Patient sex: F
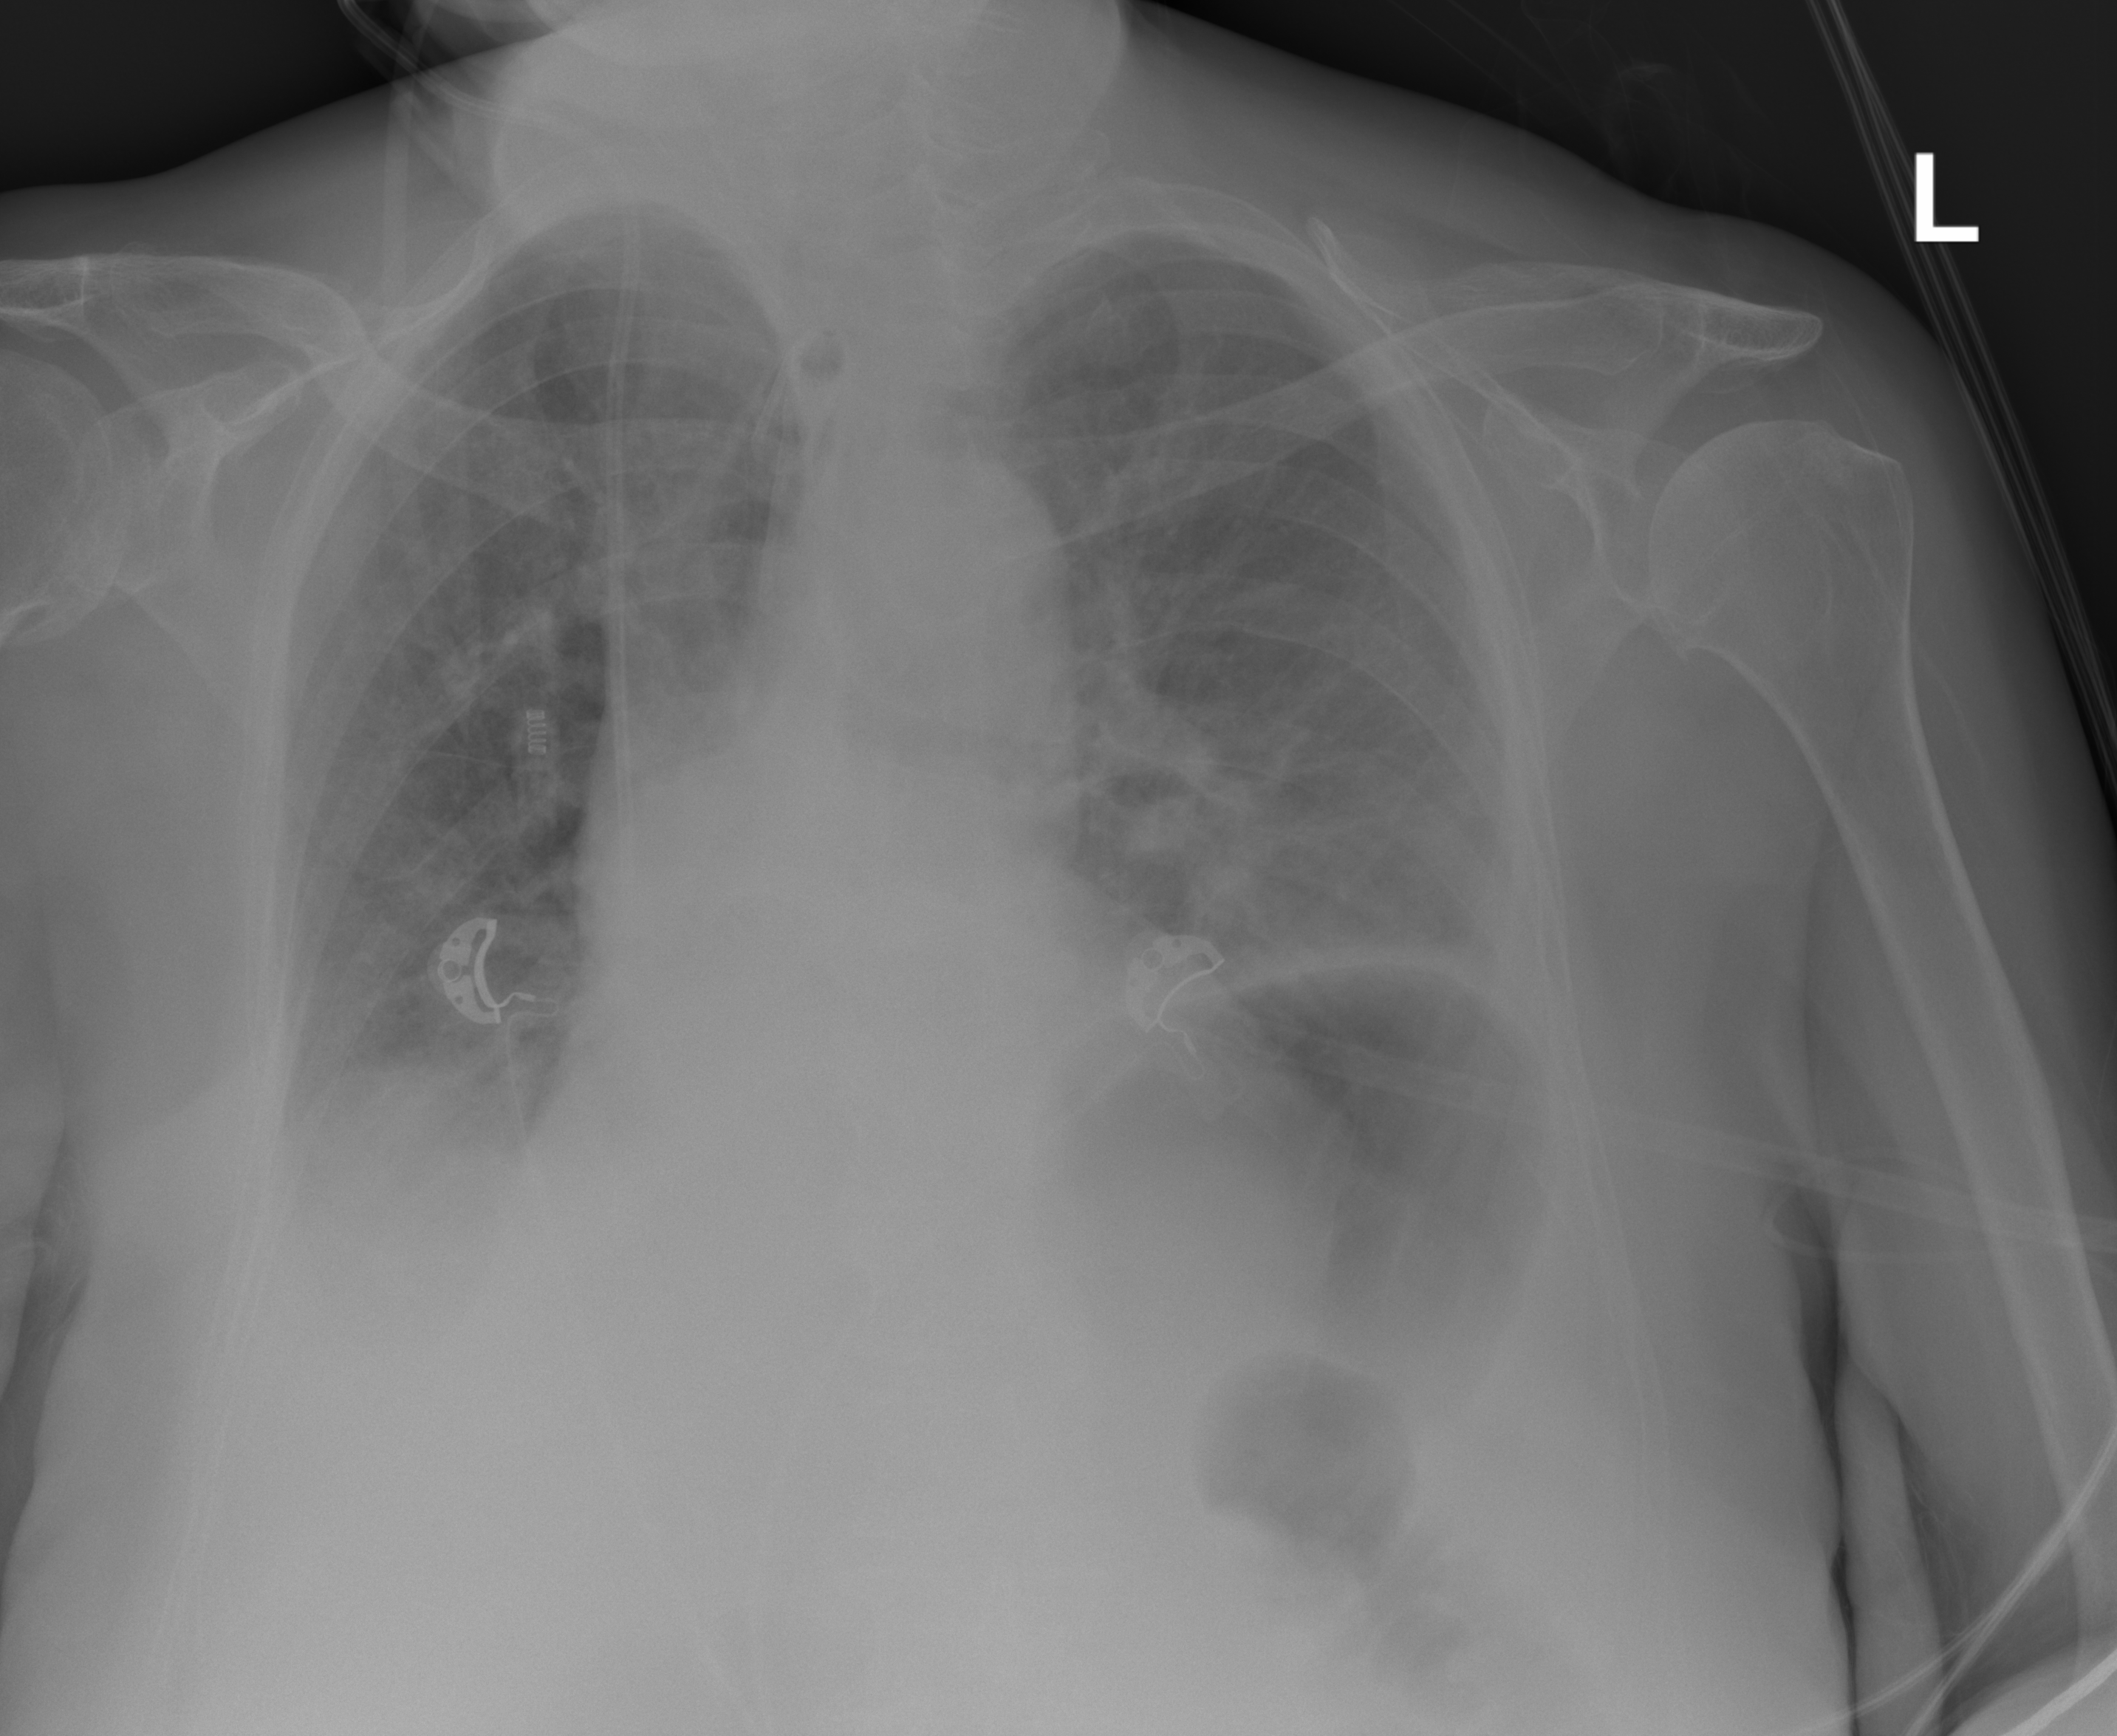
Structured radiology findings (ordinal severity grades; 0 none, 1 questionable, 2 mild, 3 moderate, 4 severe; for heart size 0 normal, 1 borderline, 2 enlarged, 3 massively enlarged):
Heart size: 2
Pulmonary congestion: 2
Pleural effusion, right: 2
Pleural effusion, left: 1
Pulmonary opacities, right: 0
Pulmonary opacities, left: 0
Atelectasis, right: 2
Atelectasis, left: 2